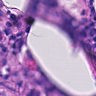
Metastatic tissue present: no